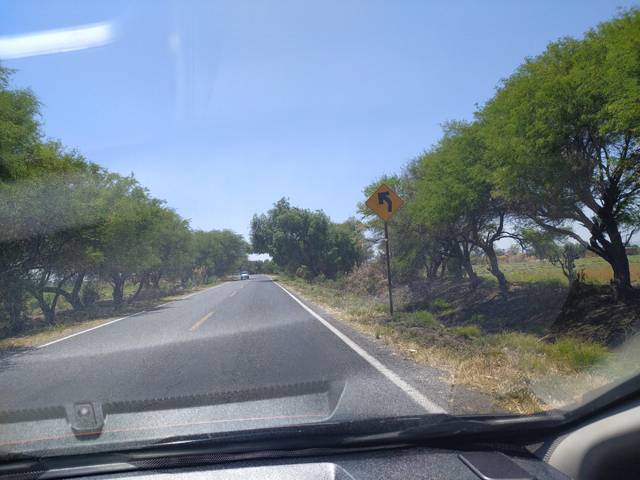
Region: Mexico
Coordinates: 20.918, -101.857